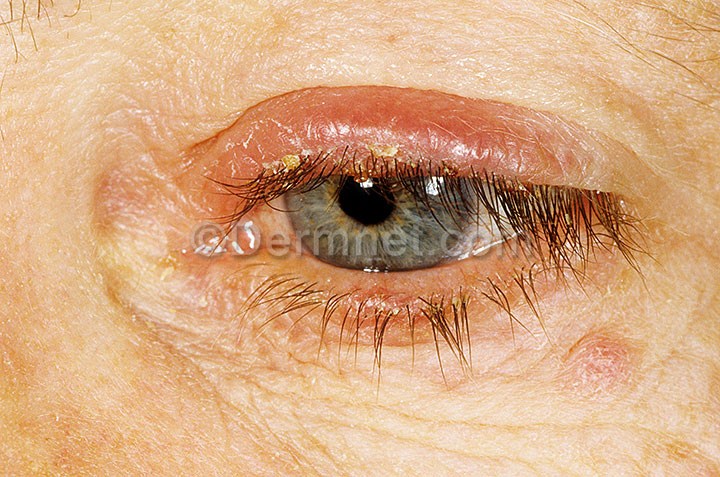
Disease: Acne and Rosacea Photos